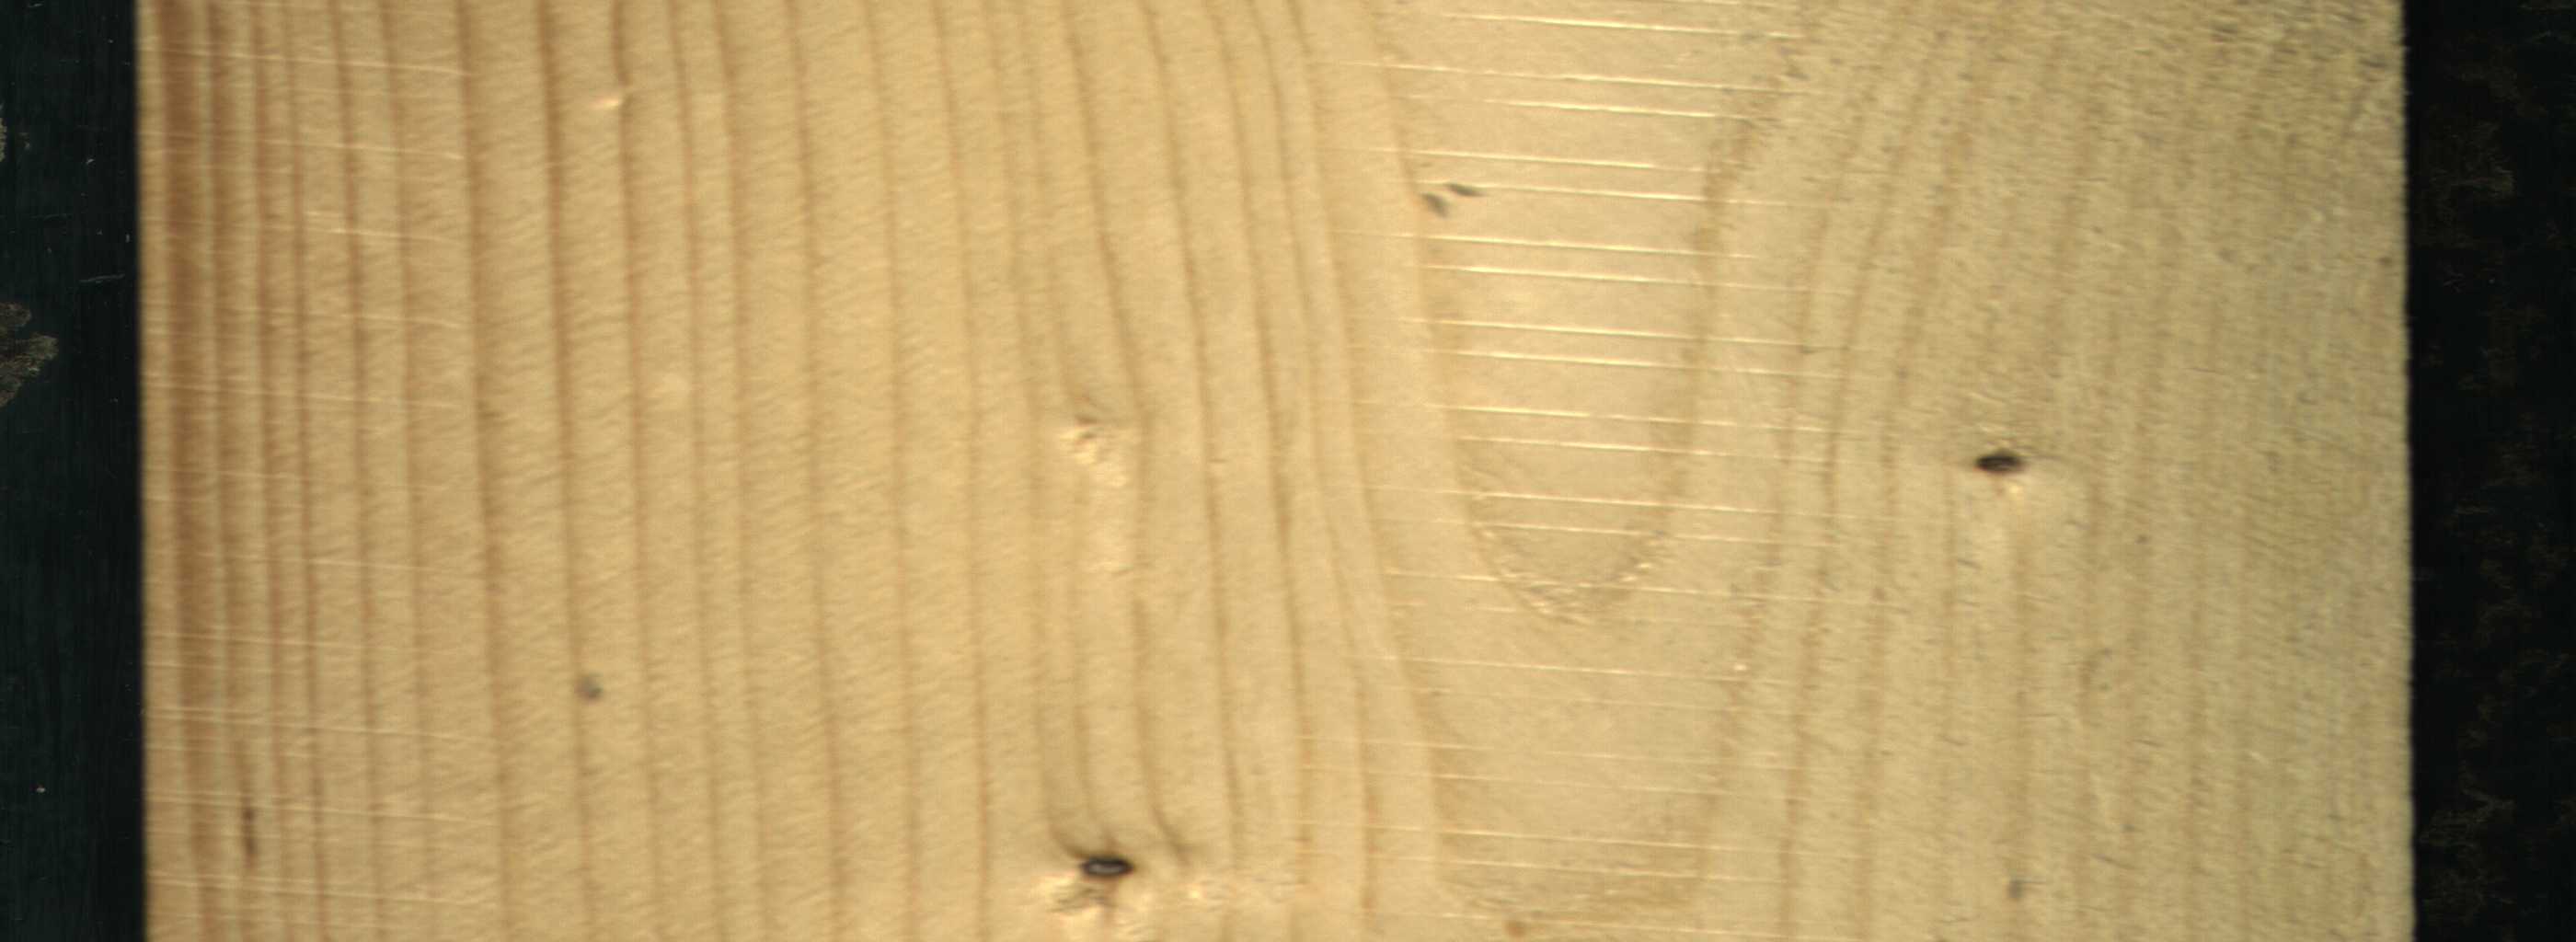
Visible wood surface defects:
Live_Knot
Live_Knot